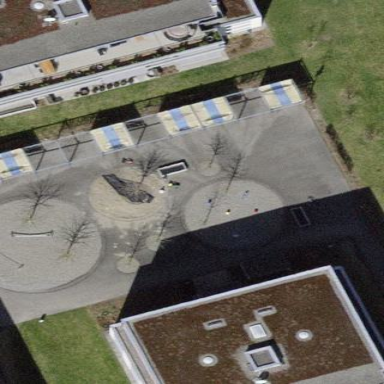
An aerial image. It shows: Playground area for leisure land.